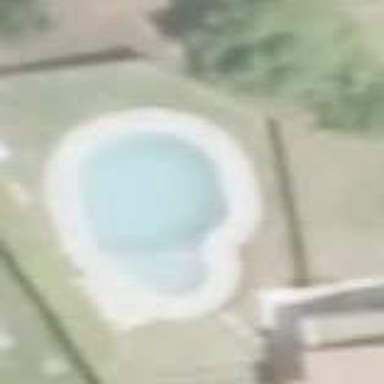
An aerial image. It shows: Swimming pool located in leisure land.